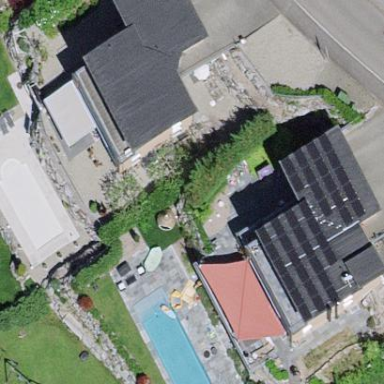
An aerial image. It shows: Simple and straightforward house.